Interaction volume radius: 5 \u00c5
Interaction volume height: 25 \u00c5
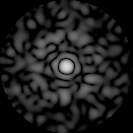
Disorder parameter: 0.7769